Field crop: tomato
Growth stage: 1
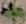
Species: solanum